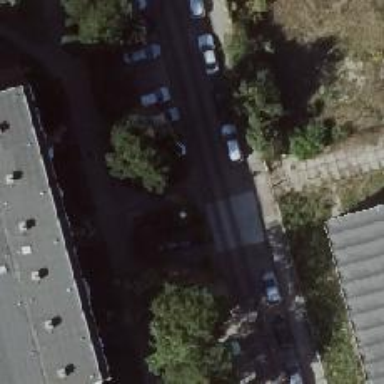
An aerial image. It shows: Concrete footway.